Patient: sex F, age 60
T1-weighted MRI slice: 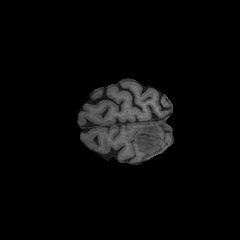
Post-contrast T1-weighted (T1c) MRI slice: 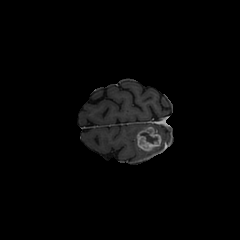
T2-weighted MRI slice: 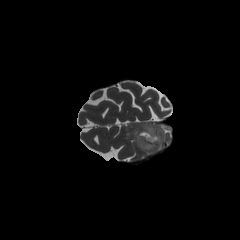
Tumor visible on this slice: yes
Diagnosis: Glioblastoma, IDH-wildtype
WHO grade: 4